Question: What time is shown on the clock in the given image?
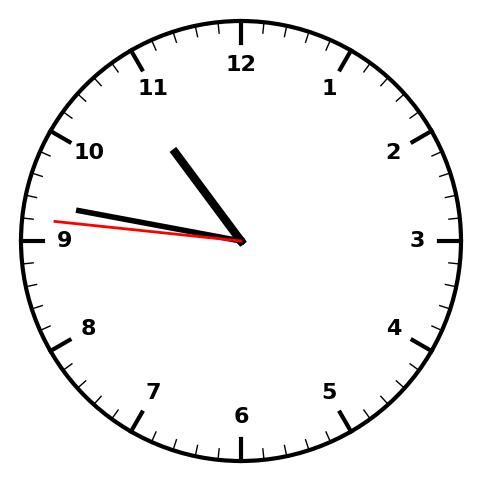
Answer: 10:46:46